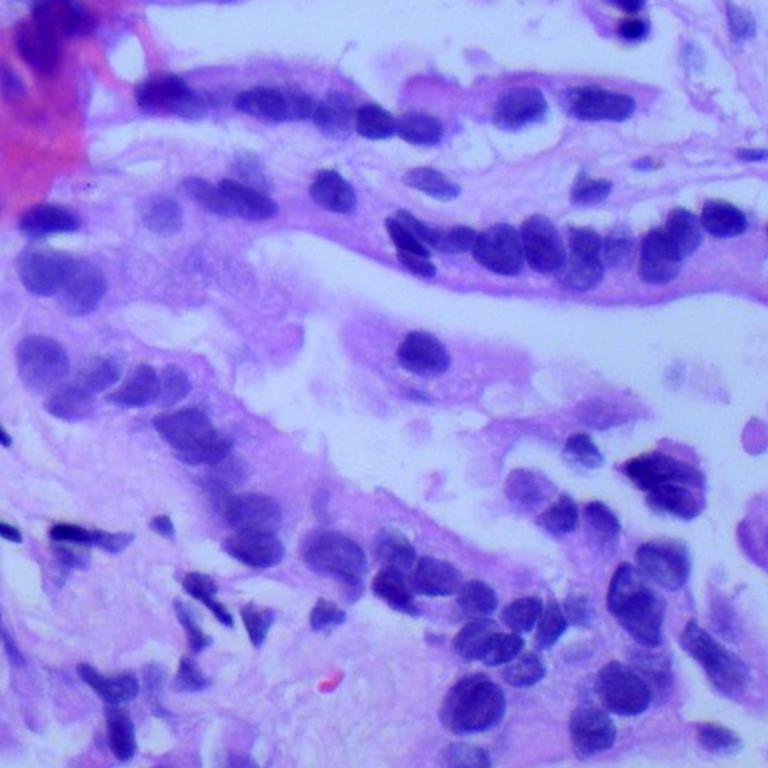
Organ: lung
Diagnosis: adenocarcinomas